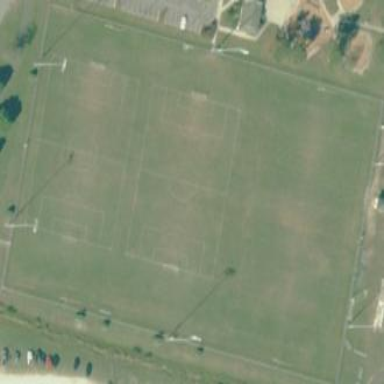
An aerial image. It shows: Pitch for leisure activities.